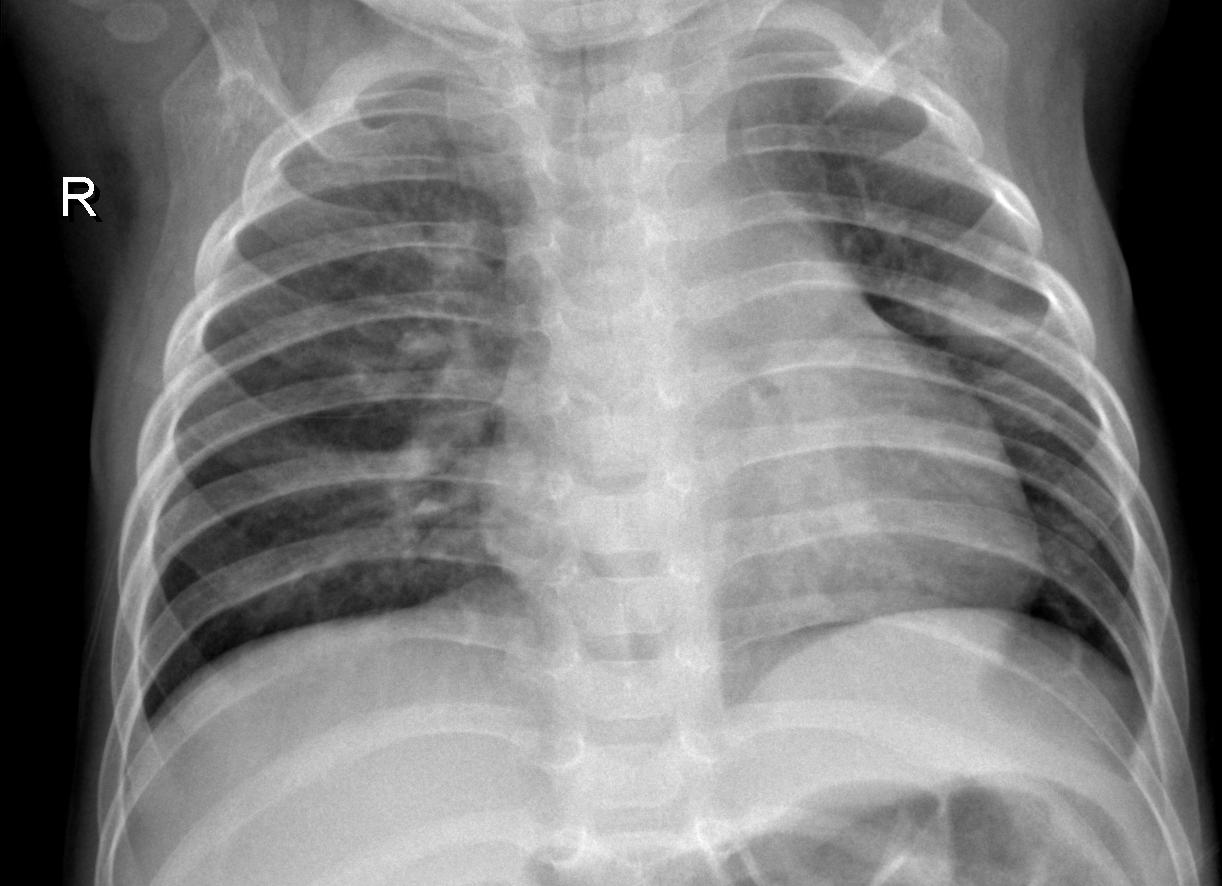
Diagnosis: PNEUMONIA